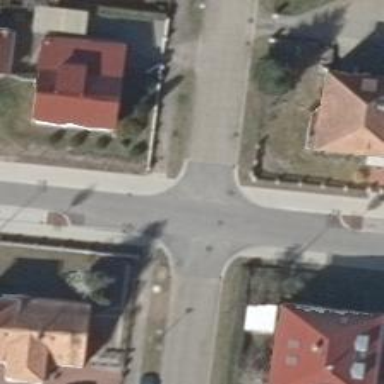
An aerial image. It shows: Smoothly paved residential road.